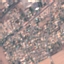
Land use / land cover: Residential